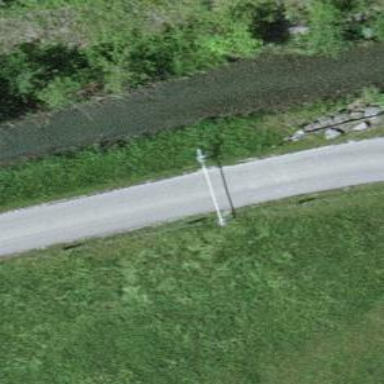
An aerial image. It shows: Swing gate.